Question: I'm familiar with writing DLLs that can be called from LabVIEW, but I'm curious as to what the correct way to pass IMAQ Images to a DLL might be. Here's one way I've found to do it -- I also use a similar mechanism to post IMAQ Image instances from my DLL to an Event Structure.

Note that the nodes that convert the image instances to/from clusters are located at '${LABVIEW_INSTALL_DIR}/vi.lib/vision/DatatypeConversion.llb', and are named 'IMAQ Image Datatype to Image Cluster.vi' and 'IMAQ Image Cluster to Image Datatype.vi', respectively. The cluster that is created consists of the image name and an integer value that represents the pointer address to an 'Image*' type in C/C++.
Is this the best way to do this, or is there a better way?
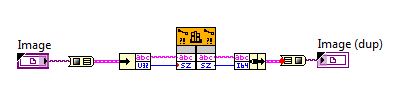
Answer: I use a different approach, putting all the image info (pointer, sizes, etc) in a cluster using the following code:

The cluster is then passed to the DLL function, making operations on pixels (no changing the size, of course) and afterward call IMAQ's unmap pixel pointer.
---
EDIT after discussion:
Your solution relies on having NI Vision, and in this case it's better than mine. However when not having NI Vision mine is the only way to work with IMAQ's pixel data.